Question: I built a boat visualizer using specific API. The API returns a json response that I injecting it in a table.
Sometimes during the day I noticed that the application would stop working throwing an instance of:
'Unhandled Rejection (TypeError): ships.reduce is not a function'
Below for completeness the print screen of the error:

Below the code I am using:
'''
const ShipTracker = ({ ships, setActiveShip }) => {
console.log("These are the ships: ", { ships });
return (
<div className="ship-tracker">
<Table className="flags-table" responsive hover>
<thead>
<tr>
<th>#</th>
<th>MMSI</th>
<th>TIMESTAMP</th>
<th>LATITUDE</th>
<th>LONGITUDE</th>
<th>COURSE</th>
<th>SPEED</th>
<th>HEADING</th>
<th>NAVSTAT</th>
<th>IMO</th>
<th>NAME</th>
<th>CALLSIGN</th>
</tr>
</thead>
<tbody>
{ships.map((ship, index) => {
// <-- Error Here
const {
MMSI,
TIMESTAMP,
LATITUDE,
LONGITUDE,
COURSE,
SPEED,
HEADING,
NAVSTAT,
IMO,
NAME,
CALLSIGN
} = ship.AIS;
const cells = [
MMSI,
TIMESTAMP,
LATITUDE,
LONGITUDE,
COURSE,
SPEED,
HEADING,
NAVSTAT,
IMO,
NAME,
CALLSIGN
];
return (
<tr
onClick={() =>
setActiveShip(
ship.AIS.NAME,
ship.AIS.LATITUDE,
ship.AIS.LONGITUDE
)
}
key={index}
>
<th scope="row">{index}</th>
{cells.map(cell => (
<td key={ship.AIS.MMSI}>{cell}</td>
))}
</tr>
);
})}
</tbody>
</Table>
</div>
);
};
'''
'''
class BoatMap extends Component {
constructor(props) {
super(props);
this.state = {
ships: [],
filteredShips: [],
type: "All",
shipTypes: [],
activeShipTypes: []
};
this.updateRequest = this.updateRequest.bind(this);
this.countDownInterval = null;
this.updateInterval = null;
this.map = null;
this.maps = null;
this.previousTimeStamp = null;
}
async updateRequest() {
const url = "http://localhost:3001/hello";
const fetchingData = await fetch(url);
const ships = await fetchingData.json();
console.log("fetched ships", ships);
if (JSON.stringify(ships) !== "{}") {
if (this.previousTimeStamp === null) {
this.previousTimeStamp = ships.reduce(function(obj, ship) {
obj[ship.AIS.NAME] = ship.AIS.TIMESTAMP;
return obj;
}, {});
}
this.setState({
ships: ships,
filteredShips: ships
});
this.props.callbackFromParent(ships);
for (let ship of ships) {
if (this.previousTimeStamp !== null) {
if (this.previousTimeStamp[ship.AIS.NAME] === ship.AIS.TIMESTAMP) {
this.previousTimeStamp[ship.AIS.NAME] = ship.AIS.TIMESTAMP;
console.log("Same timestamp: ", ship.AIS.NAME, ship.AIS.TIMESTAMP);
continue;
} else {
this.previousTimeStamp[ship.AIS.NAME] = ship.AIS.TIMESTAMP;
}
}
let _ship = {
// ship data ...
};
const requestOptions = {
method: "POST",
headers: { "Content-Type": "application/json" },
body: JSON.stringify(_ship)
};
await fetch(
"http://localhost:3001/users/vessles/map/latlng",
requestOptions
);
// console.log('Post', Date());
}
}
}
render() {
const noHoverOnShip = this.state.hoverOnActiveShip === null;
return (
<div className="google-map">
<GoogleMapReact
bootstrapURLKeys={{ key: "key" }}
center={{
lat: this.props.activeShip ? this.props.activeShip.latitude : 37.99,
lng: this.props.activeShip
? this.props.activeShip.longitude
: -97.31
}}
zoom={5.5}
onGoogleApiLoaded={({ map, maps }) => {
this.map = map;
this.maps = maps;
// we need this setState to force the first mapcontrol render
this.setState({ mapControlShouldRender: true, mapLoaded: true });
}}
>
{this.state.mapLoaded && (
<div>
<Polyline
map={this.map}
maps={this.maps}
markers={this.state.trajectoryData}
lineColor={this.state.trajectoryColor}
/>
</div>
)}
{Array.isArray(this.state.filteredShips) ? (
this.state.filteredShips.map(ship => (
<Ship
ship={ship}
key={ship.AIS.MMSI}
lat={ship.AIS.LATITUDE}
lng={ship.AIS.LONGITUDE}
logoMap={this.state.logoMap}
logoClick={this.handleMarkerClick}
logoHoverOn={this.handleMarkerHoverOnShip}
logoHoverOff={this.handleMarkerHoverOffInfoWin}
/>
))
) : (
<div />
)}
</GoogleMapReact>
</div>
);
}
}
export default class GoogleMap extends React.Component {
state = {
ships: [],
activeShipTypes: [],
activeCompanies: [],
activeShip: null,
shipFromDatabase: []
};
setActiveShip = (name, latitude, longitude) => {
this.setState({
activeShip: {
name,
latitude,
longitude
}
});
};
setShipDatabase = ships => {
this.setState({ shipFromDatabase: ships });
};
// passing data from children to parent
callbackFromParent = ships => {
this.setState({ ships });
};
render() {
return (
<MapContainer>
{/* This is the Google Map Tracking Page */}
<pre>{JSON.stringify(this.state.activeShip, null, 2)}</pre>
<BoatMap
setActiveShip={this.setActiveShip}
activeShip={this.state.activeShip}
handleDropdownChange={this.handleDropdownChange}
callbackFromParent={this.callbackFromParent}
shipFromDatabase={this.state.shipFromDatabase}
renderMyDropDown={this.state.renderMyDropDown}
// activeWindow={this.setActiveWindow}
/>
<ShipTracker
ships={this.state.ships}
setActiveShip={this.setActiveShip}
onMarkerClick={this.handleMarkerClick}
/>
</MapContainer>
);
}
}
'''
1) I also came across <URL> to help me solve the problem but no luck.
2) Also I consulted <URL> but both of them did not help me to figure out what the problem might be.
3) I dug more into the problem and found <URL>.
4) I read <URL>. However, neither of these has helped me fix the problem.
5) I also found <URL> very useful but still no solution.
Thanls for pointing to the right direction for solving this problem.
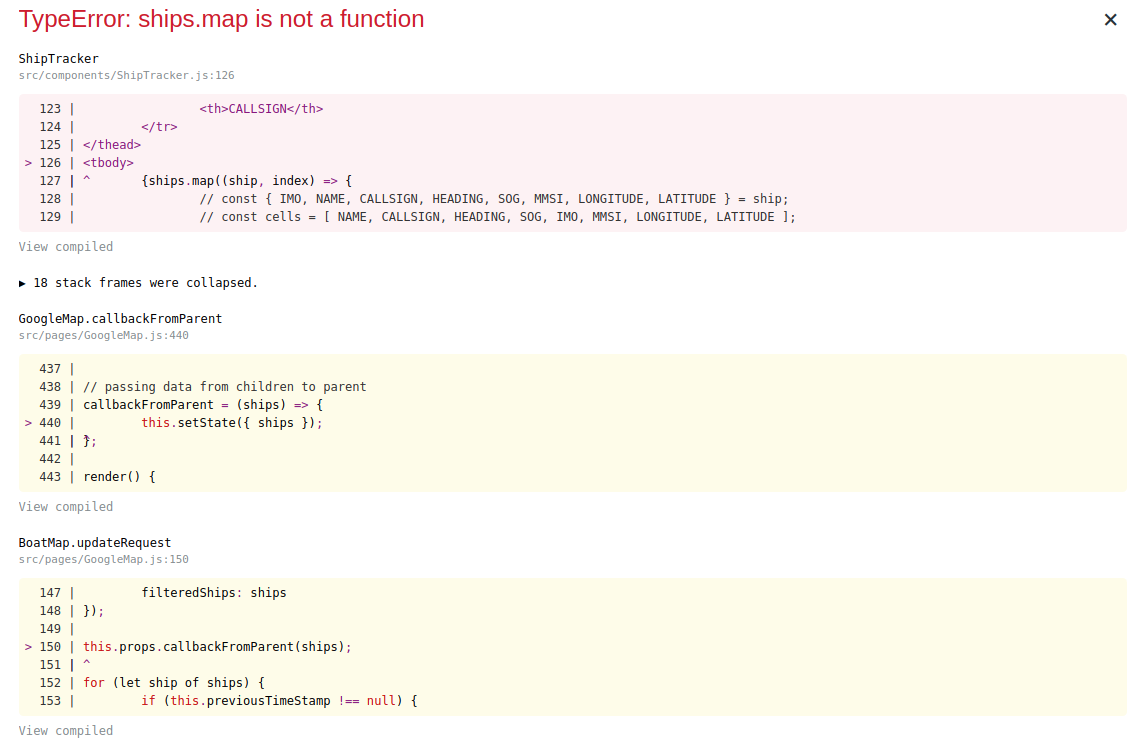
Answer: One way you could go about this is to default to an empty array if something goes wrong with your 'fetch' request inside 'updateRequest':
'''
async updateRequest() {
const url = "http://localhost:3001/hello";
const defaultValue = [];
const ships = await fetchShips(url, defaultValue);
// safe to use 'Array' methods on an empty 'array'
if (this.previousTimeStamp === null) {
this.previousTimestamp = ships.reduce(...);
}
}
function fetchShips(url, defaultValue) {
return fetch(url)
.then(response => {
if (!response.ok) {
throw Error(response.statusText);
}
return response.json();
})
.then(data => {
if (Array.isArray(data)) {
return data;
}
// return the default value (empty array)
// so that your application doesn't crash
return defaultValue;
})
.catch(error => {
console.error(error.message);
// catch other errors and return the default
// value (empty array), so that your application doesn't crash
return defaultValue;
});
}
'''
However, you should handle errors appropriately and show a message that says something went wrong for a better user experience rather than not showing anything at all.
'''
async updateRequest() {
const url = "http://localhost:3001/hello";
const defaultValue = [];
const ships = await fetchShips(url, defaultValue).catch(e => e);
if (ships instanceof Error) {
// handle errors appropriately
return;
}
// otherwise continue, with an empty array still a
// possibility, but won't break the app
if (this.previousTimeStamp === null) {
this.previousTimestamp = ships.reduce(...);
}
}
function fetchShips(url, defaultValue) {
return fetch(url)
.then(response => {
if (!response.ok) {
throw Error(response.statusText);
}
return response.json();
})
.then(data => {
if (Array.isArray(data)) {
return data;
}
// return the default value (empty array)
// so that your application doesn't crash
return defaultValue;
});
}
'''